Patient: sex M, age 64
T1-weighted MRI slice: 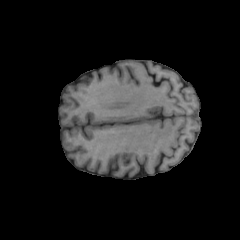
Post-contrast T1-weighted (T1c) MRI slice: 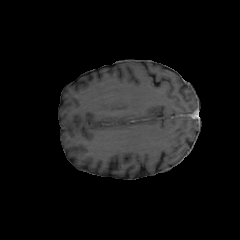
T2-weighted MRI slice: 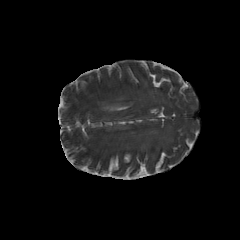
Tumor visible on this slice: no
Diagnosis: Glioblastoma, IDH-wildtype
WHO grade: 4